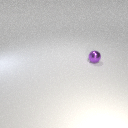
small purple metal sphere